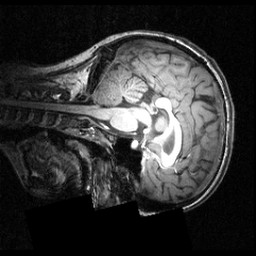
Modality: T1w
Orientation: sagittal
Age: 20
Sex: female
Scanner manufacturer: siemens
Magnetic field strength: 3.951 T
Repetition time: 1.5 s
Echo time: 0.00335 s